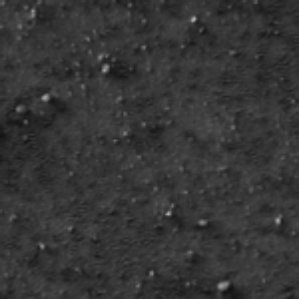
Label: frost